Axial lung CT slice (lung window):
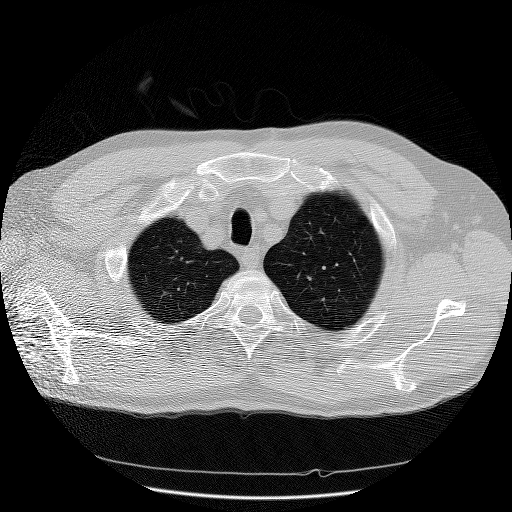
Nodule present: no